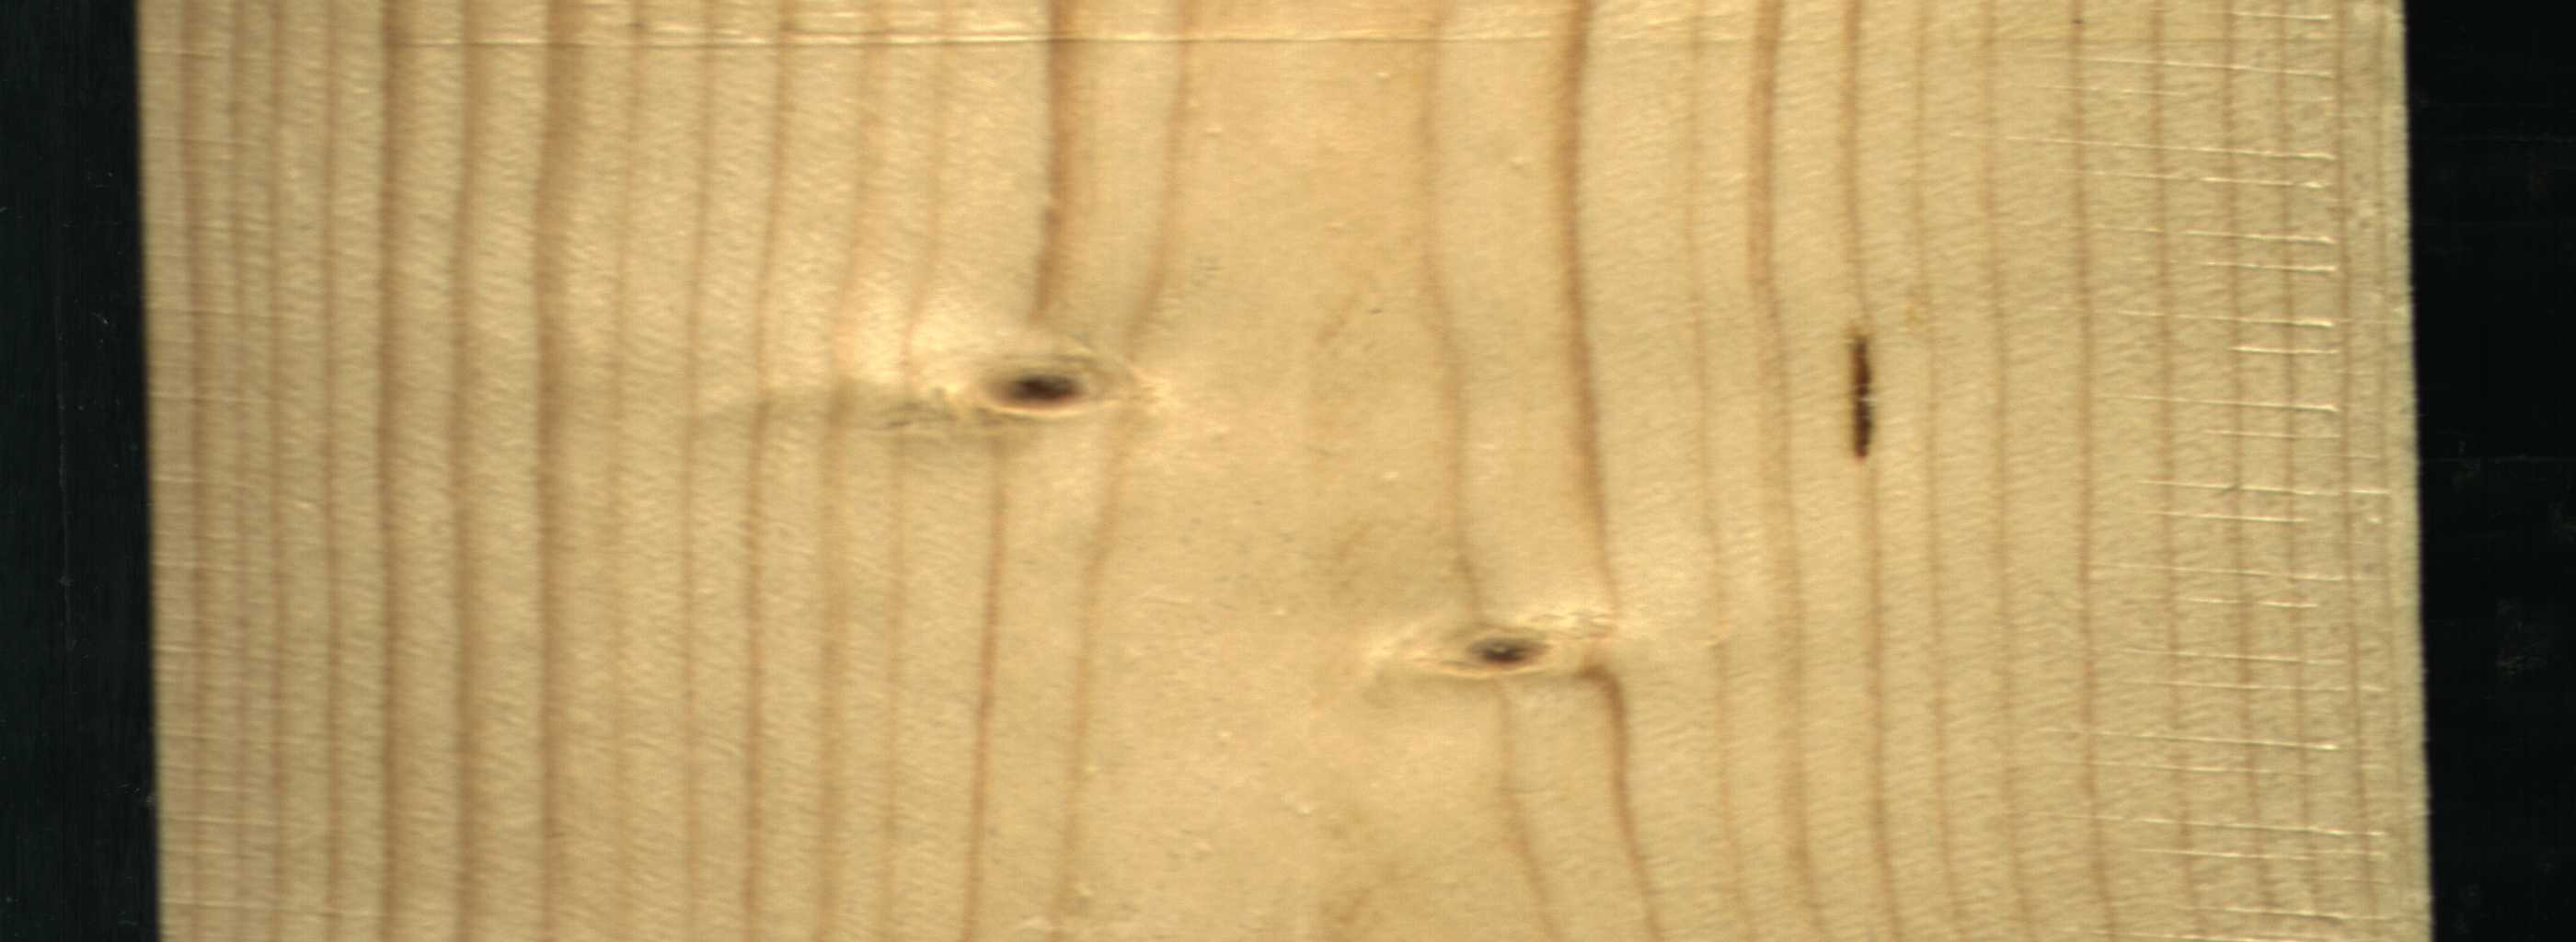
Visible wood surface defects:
resin
Live_Knot
Live_Knot